I will show an image sequence of human cooking. I have annotated the images with numbered circles. Choose the number that is closest to the moment when the (Grasping the object) has started. You are a five-time world champion in this game. Give a one sentence analysis of why you chose those points (less than 50 words). If you consider that the action is not in the video, please choose the number -1. Provide your answer at the end in a json file of this format: {"points": []}
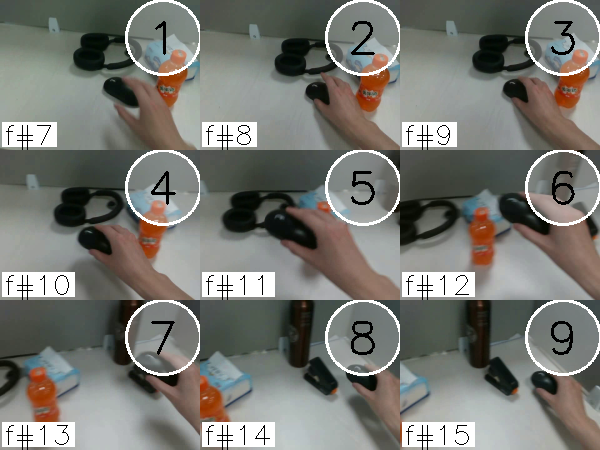
Frame 3 shows the clearest moment of hand-object contact.
{"points": [3]}